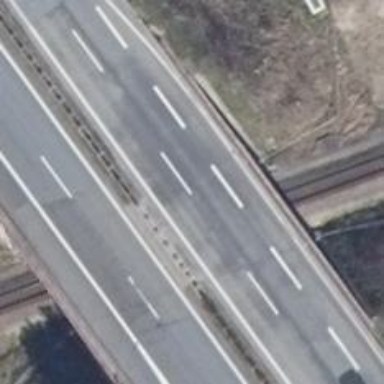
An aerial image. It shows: Concrete bridge over motorway.